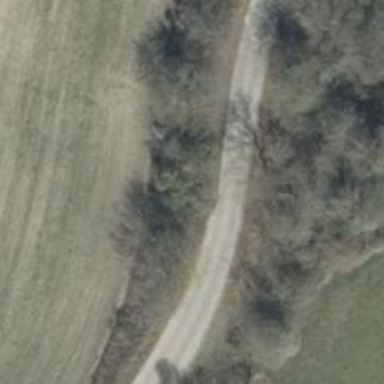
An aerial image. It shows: Unclassified road with concrete surface.